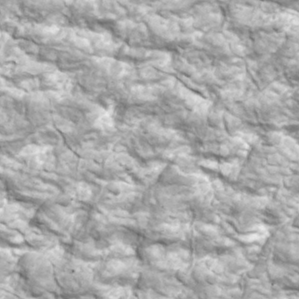
Label: non_frost